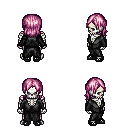
a pixel art fantasy rpg character, male body template, skeleton, gray robe, metal pants, pink long bangs hairstyle, ghillies, four views (front, back, left, right), 2x2 character sprite sheet, small pixel art, hard edges, no anti-aliasing